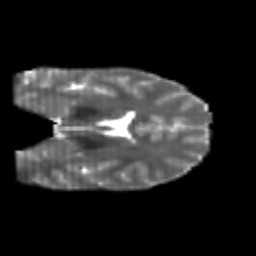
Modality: T2w
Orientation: coronal
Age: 24
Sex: male
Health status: healthy
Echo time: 0.074 s